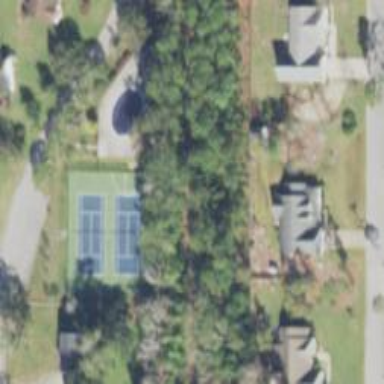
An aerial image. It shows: Tennis court on the leisure land pitch.